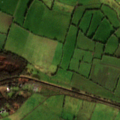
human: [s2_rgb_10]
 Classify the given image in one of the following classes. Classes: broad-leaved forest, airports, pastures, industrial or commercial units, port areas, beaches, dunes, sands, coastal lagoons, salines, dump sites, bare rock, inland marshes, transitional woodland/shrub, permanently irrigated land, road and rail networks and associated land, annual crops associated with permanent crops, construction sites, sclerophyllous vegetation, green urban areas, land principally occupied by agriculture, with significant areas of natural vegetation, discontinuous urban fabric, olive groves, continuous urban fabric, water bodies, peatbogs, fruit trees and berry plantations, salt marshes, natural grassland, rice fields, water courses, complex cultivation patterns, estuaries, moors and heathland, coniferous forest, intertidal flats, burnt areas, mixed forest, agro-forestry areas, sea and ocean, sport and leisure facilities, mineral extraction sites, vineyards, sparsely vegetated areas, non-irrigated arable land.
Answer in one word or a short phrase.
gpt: pastures, land principally occupied by agriculture, with significant areas of natural vegetation